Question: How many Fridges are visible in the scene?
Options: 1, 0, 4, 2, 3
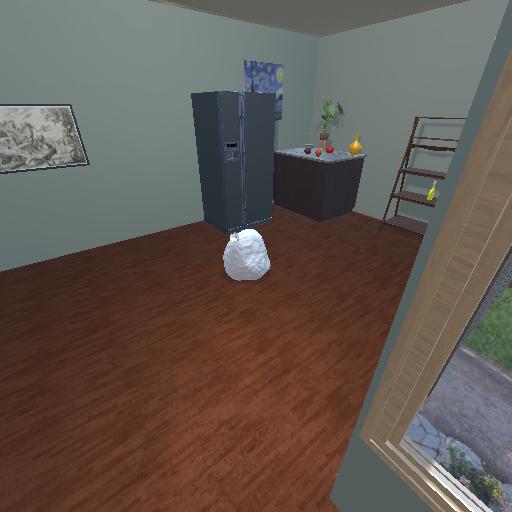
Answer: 1